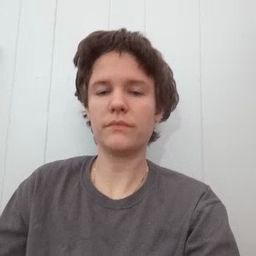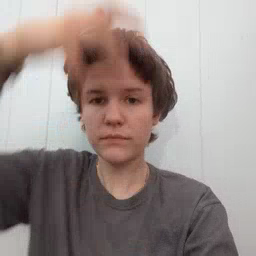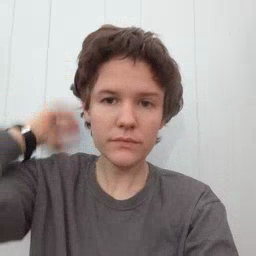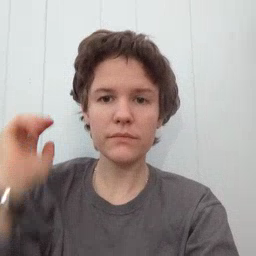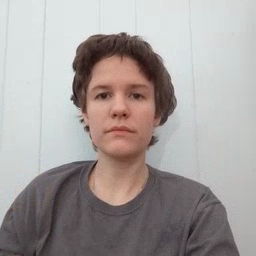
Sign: lion